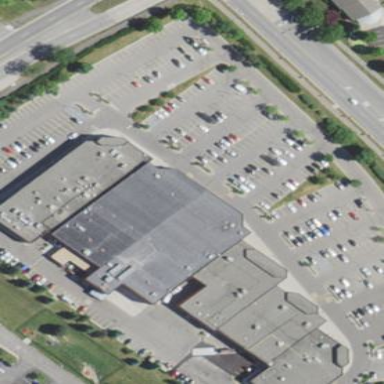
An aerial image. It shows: Retail area.